Question: >
<URL>
How do I use join() expression?

'''
/// <summary>
/// Searches the specified term.
/// </summary>
/// <param name="term">The term.</param>
/// <returns></returns>
public List<City> Search(string term, string countryAbbrev, string provinceAbbrev)
{
//if(!string.IsNullOrEmpty(country) && !string.IsNullOrEmpty(province))
return context.Cities.join(????).Where(Cty => Cty.Name.Contains(term)).ToList();
}
'''
I would like to join with 'Province' and 'country'. I know How to do with "'From .. in .. join..'" but not with this Expression 'Join(???)'
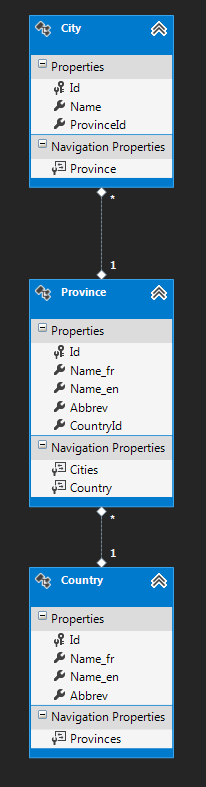
Answer: you don't need to do the join as the entities are already in relationship so you can use the to get a list of related records
For example to get all the cities for a province you can do the below:
'''
var citiesInProvince=context.Province.Single(x => x.id==*AnyID*)
.Cities;
'''